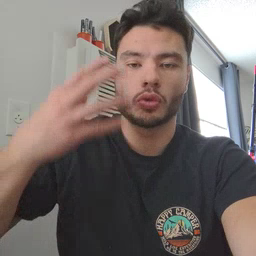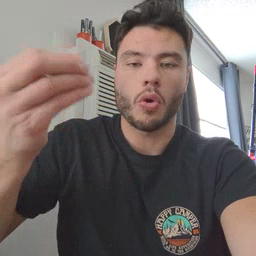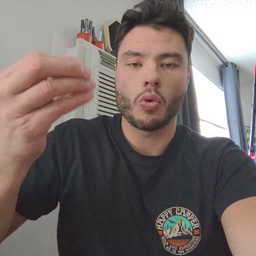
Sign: go